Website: macys
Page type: billing-address
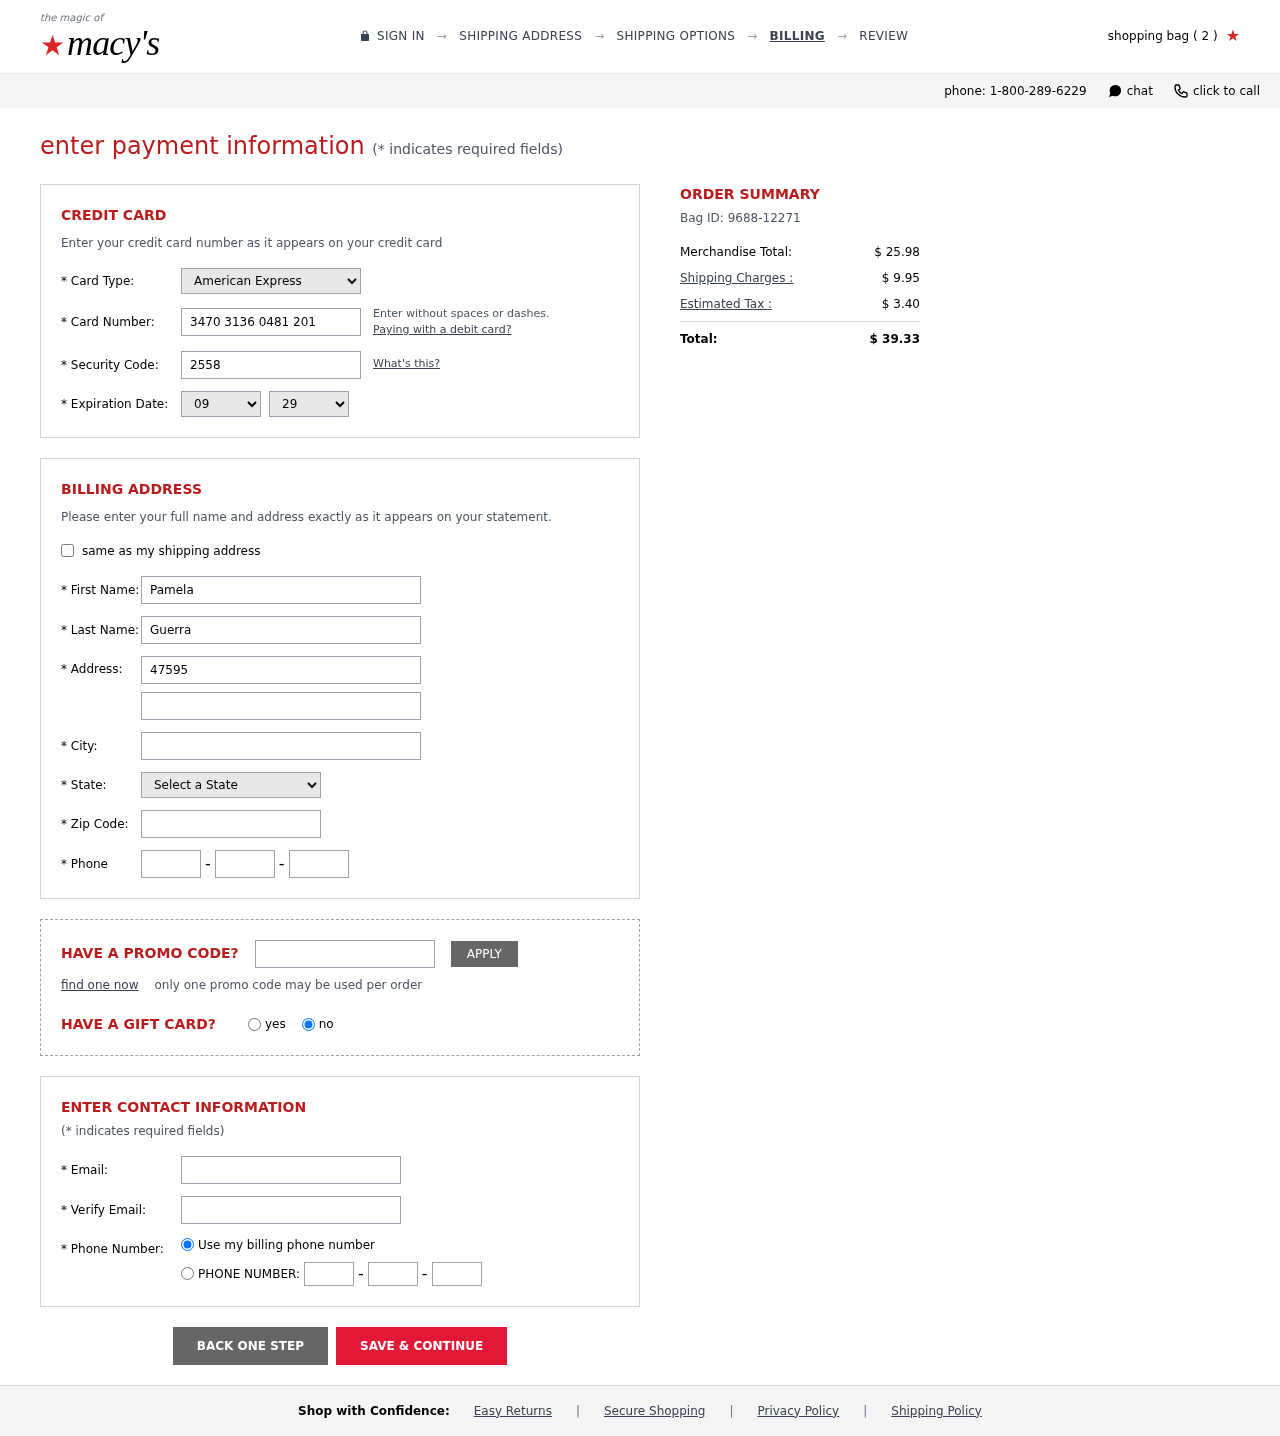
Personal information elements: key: PII_CARD_CVV
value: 2558
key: PII_CARD_EXPIRY_MONTH
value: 09
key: PII_CARD_EXPIRY_YEAR
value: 29
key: PII_CARD_NUMBER
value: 3470 3136 0481 201
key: PII_CARD_TYPE
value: American Express
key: PII_CITY
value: New Melissaland
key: PII_EMAIL
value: pamela.guerra@yahoo.com
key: PII_FIRSTNAME
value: Pamela
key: PII_LASTNAME
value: Guerra
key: PII_PHONE_AREA
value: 822
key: PII_PHONE_PREFIX
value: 461
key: PII_PHONE_SUFFIX
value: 5258
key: PII_POSTCODE
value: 41345
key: PII_STATE_ABBR
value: KS
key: PII_STREET
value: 47595 Erica View
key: PII_STREET2
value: Apt. 306
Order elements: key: ORDER_NUM_ITEMS
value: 2
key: ORDER_ID
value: Bag ID: 9688-12271
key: ORDER_SUBTOTAL
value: $ 25.98
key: ORDER_SHIPPING_COST
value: $ 9.95
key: ORDER_TAX
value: $ 3.40
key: ORDER_TOTAL
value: $ 39.33